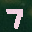
Label: 7